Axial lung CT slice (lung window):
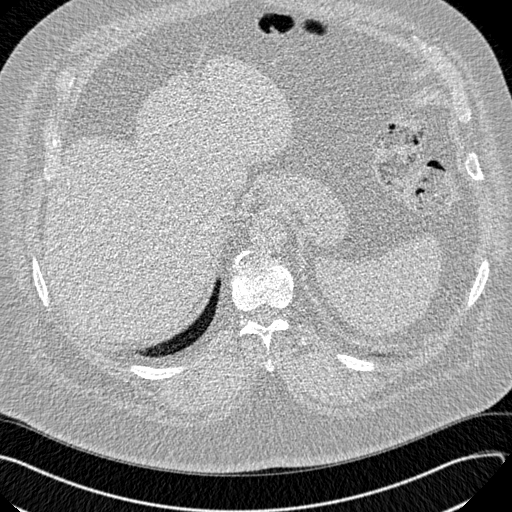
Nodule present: no